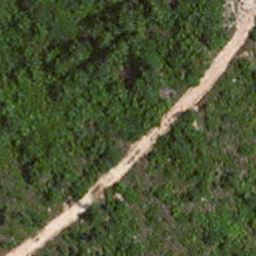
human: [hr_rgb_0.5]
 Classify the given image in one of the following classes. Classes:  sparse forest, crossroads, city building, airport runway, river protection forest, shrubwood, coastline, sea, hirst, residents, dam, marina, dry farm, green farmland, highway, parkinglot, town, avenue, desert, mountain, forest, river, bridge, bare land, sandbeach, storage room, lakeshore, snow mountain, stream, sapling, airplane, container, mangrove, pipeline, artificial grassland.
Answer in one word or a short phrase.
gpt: avenue